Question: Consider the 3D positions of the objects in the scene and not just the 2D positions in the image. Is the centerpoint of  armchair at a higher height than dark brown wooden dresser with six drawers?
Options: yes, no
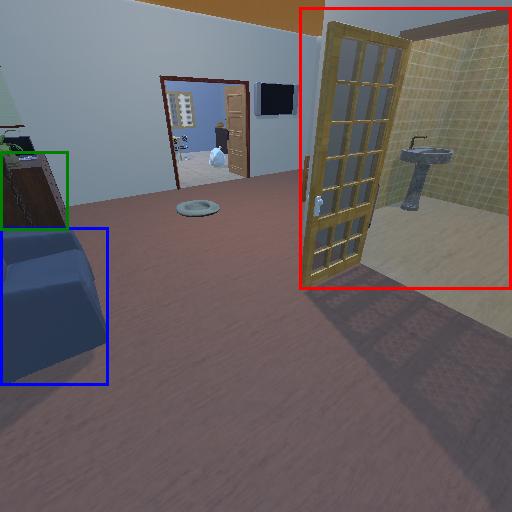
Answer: yes